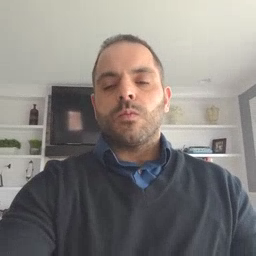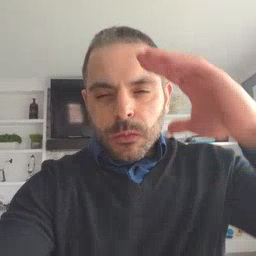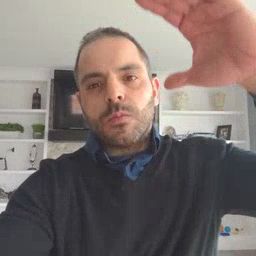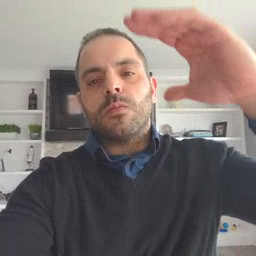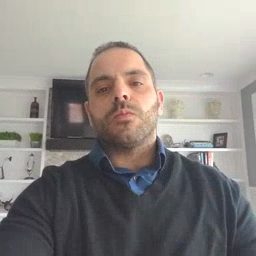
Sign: hello